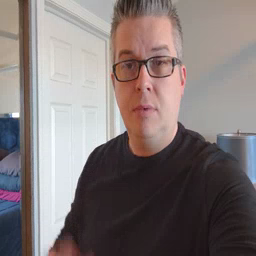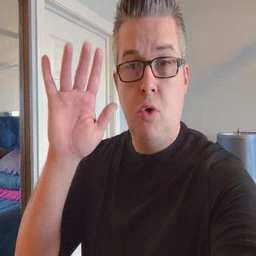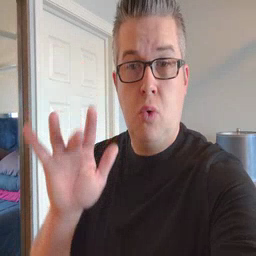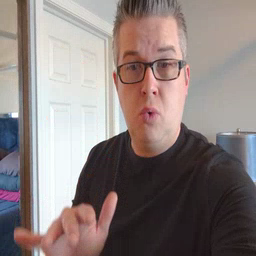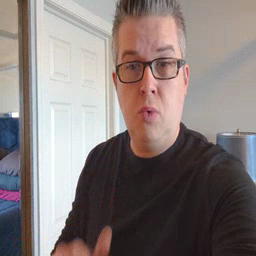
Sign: snow